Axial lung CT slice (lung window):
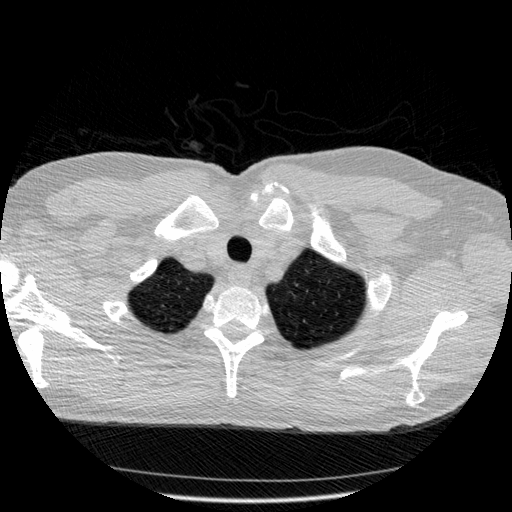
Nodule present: no